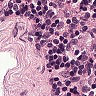
Metastatic tissue present: no